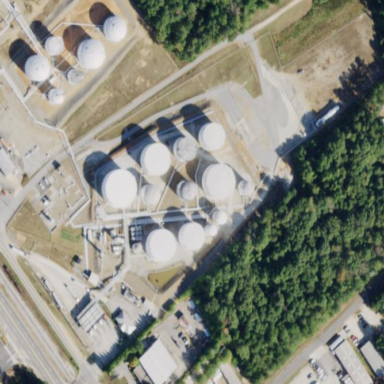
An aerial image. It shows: Industrial area designated as petroleum terminal.